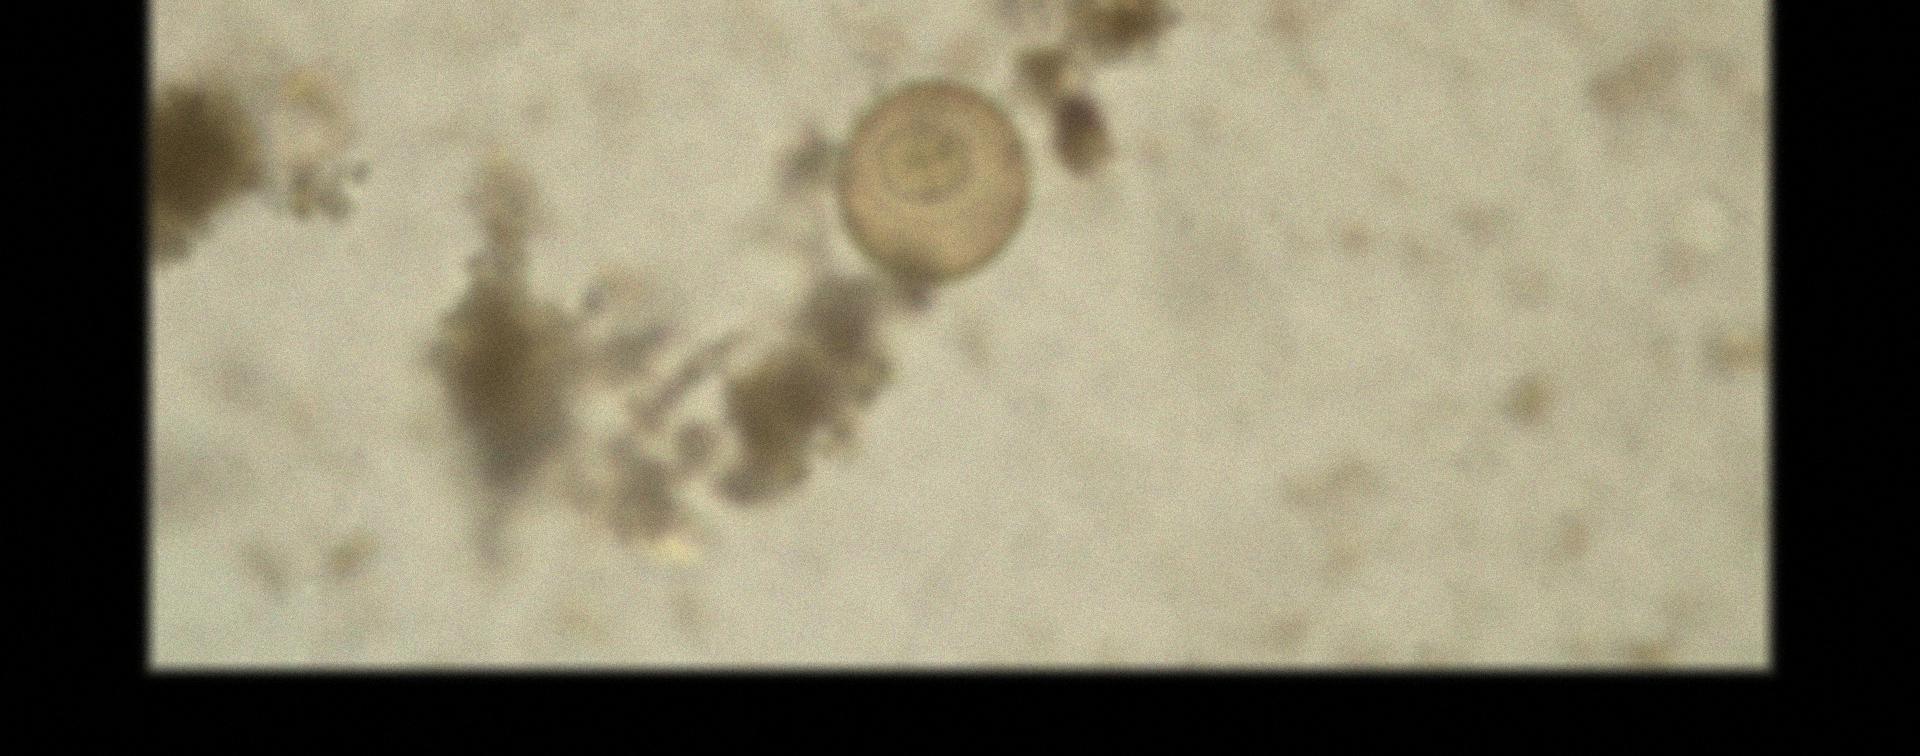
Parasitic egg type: Hymenolepis diminuta